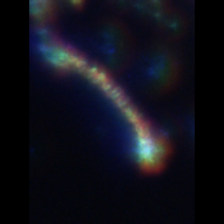
Taxon: Chaetoceros
Group: Diatoms